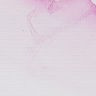
Metastatic tissue present: no